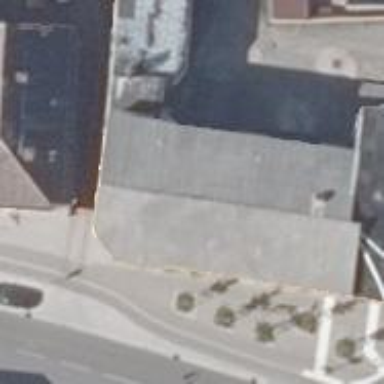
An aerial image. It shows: Police building.